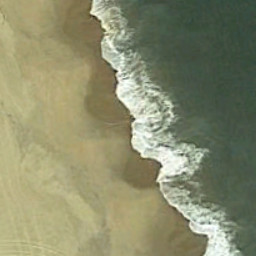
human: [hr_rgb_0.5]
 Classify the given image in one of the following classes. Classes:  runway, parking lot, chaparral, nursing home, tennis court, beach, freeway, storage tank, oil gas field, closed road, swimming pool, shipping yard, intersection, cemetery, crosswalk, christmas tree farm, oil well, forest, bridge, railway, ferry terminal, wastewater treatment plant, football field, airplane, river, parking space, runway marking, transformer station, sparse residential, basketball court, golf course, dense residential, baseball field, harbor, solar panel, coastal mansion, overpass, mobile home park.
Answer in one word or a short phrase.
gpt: beach